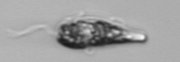
Label: Euglena